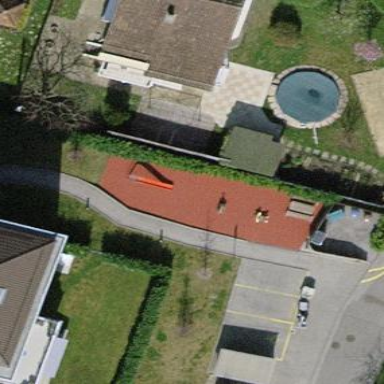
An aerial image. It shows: Playground area for leisure land.